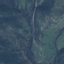
Land use / land cover class: HerbaceousVegetation